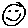
Label: smiley face